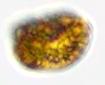
Label: Akashiwo